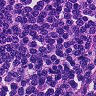
Metastatic tissue present: no